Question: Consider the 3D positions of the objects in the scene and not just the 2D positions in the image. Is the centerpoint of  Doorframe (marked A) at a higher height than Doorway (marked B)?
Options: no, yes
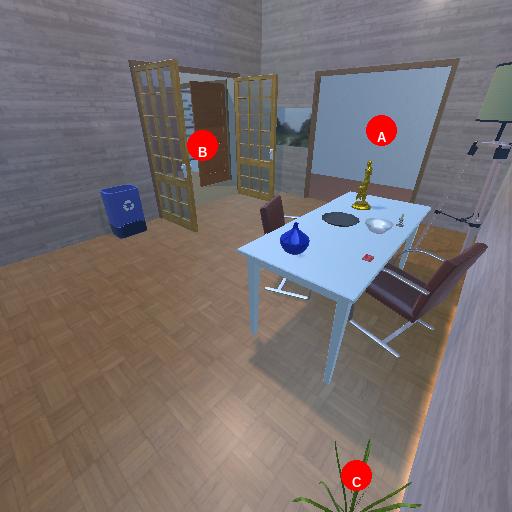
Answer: no